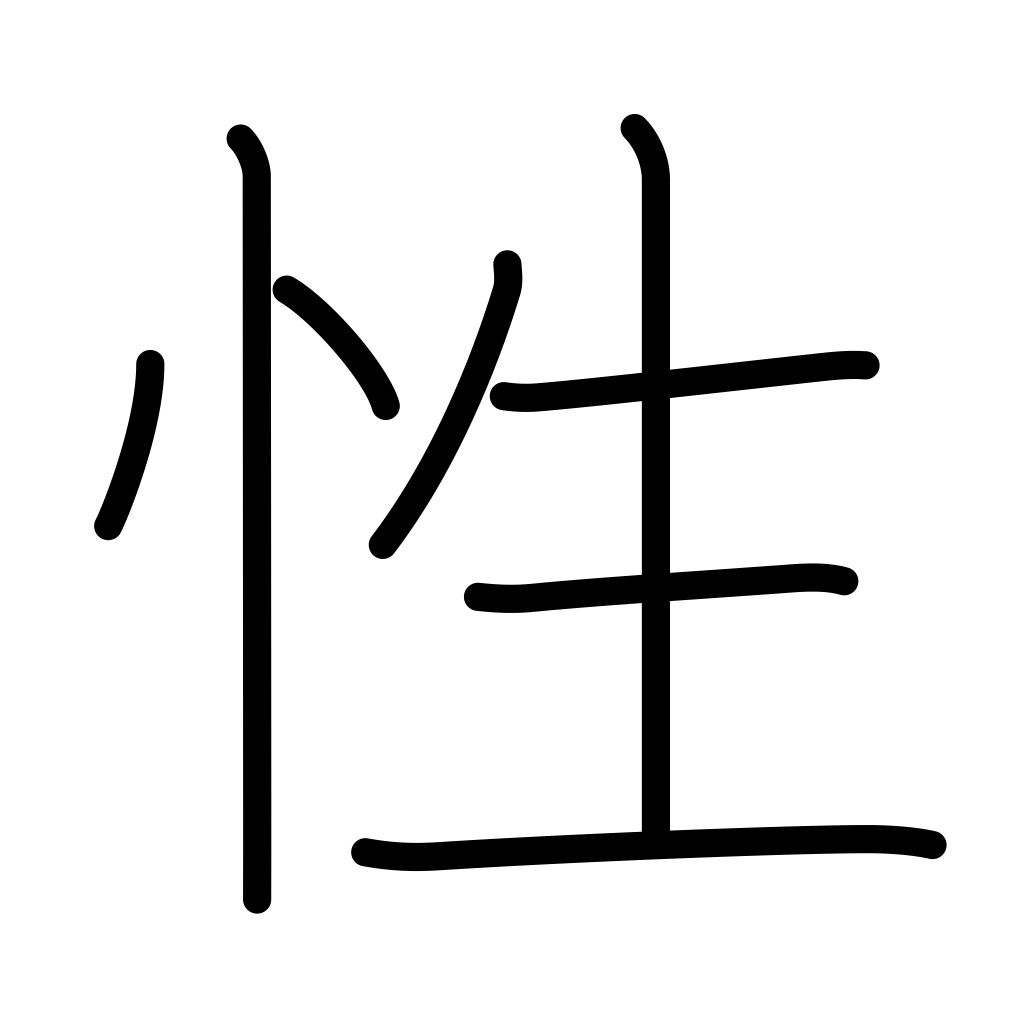
Meaning: sex, gender, nature